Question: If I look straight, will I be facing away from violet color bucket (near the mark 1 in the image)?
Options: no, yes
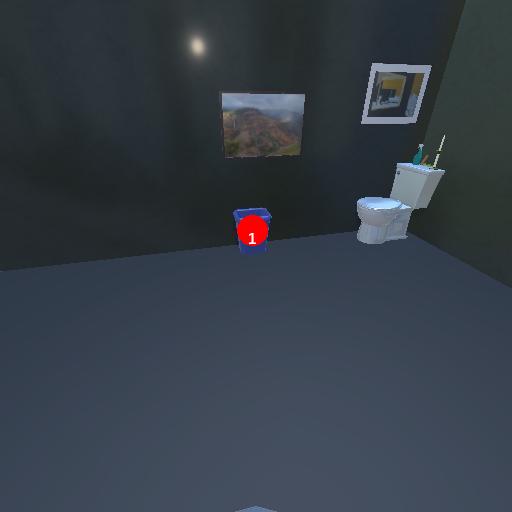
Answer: no